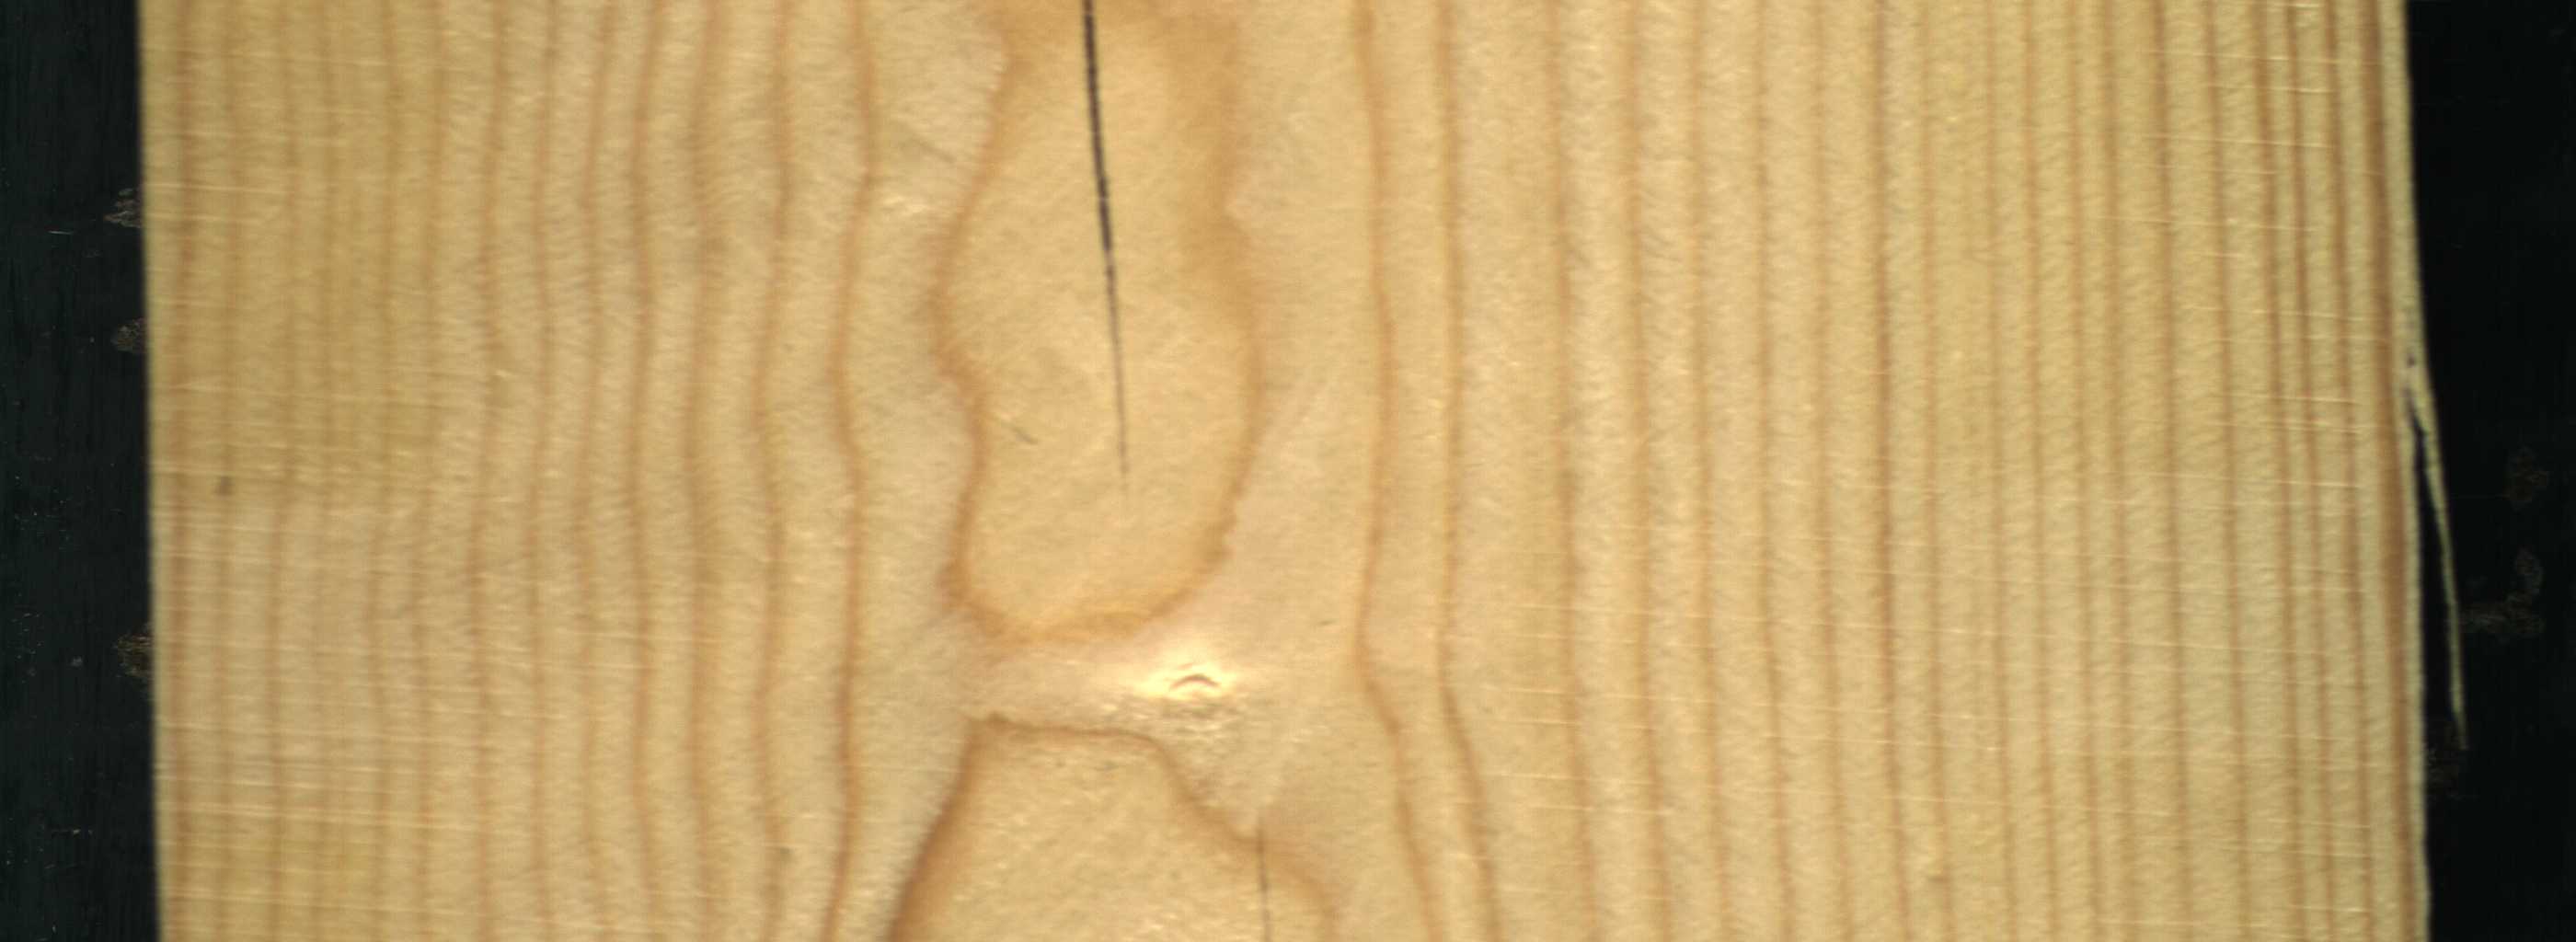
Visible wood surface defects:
Crack